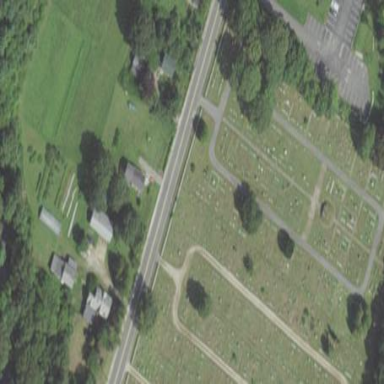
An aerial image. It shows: Cemetery with historic significance.